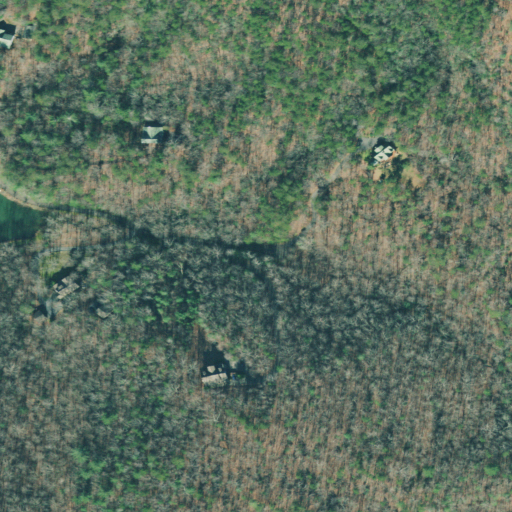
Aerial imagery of gap in Georgia named Stone Pile Gap containing mixed forest, deciduous forest, and open development